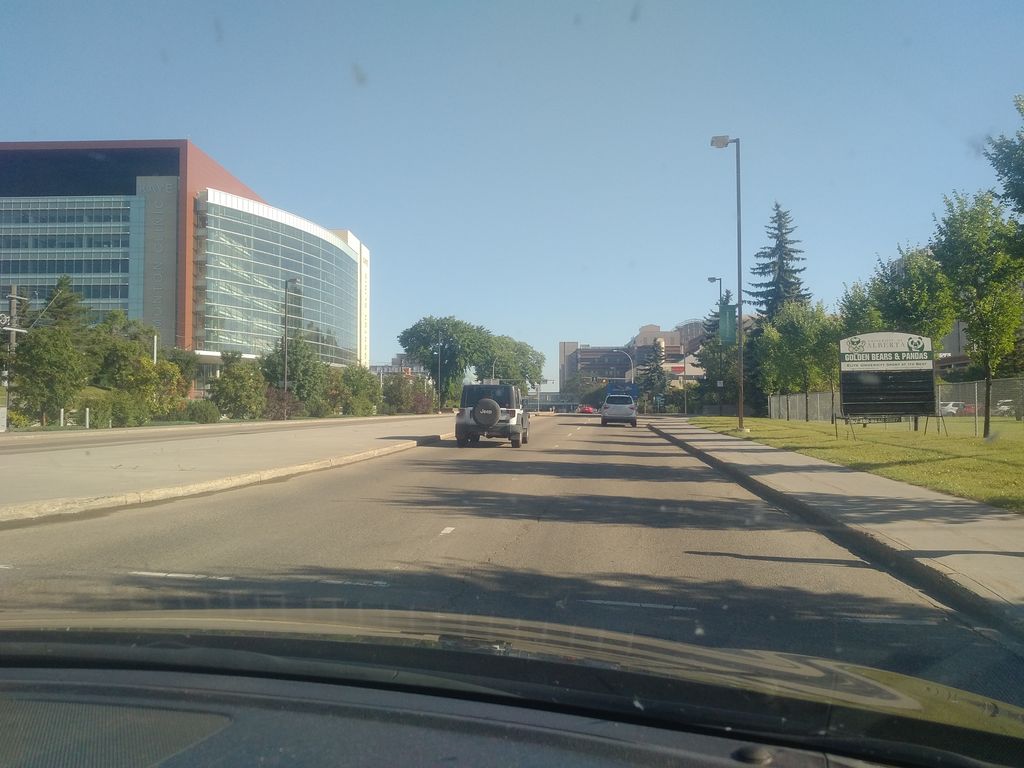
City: edmonton